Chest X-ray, PA view. Patient: 52 years old, sex M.
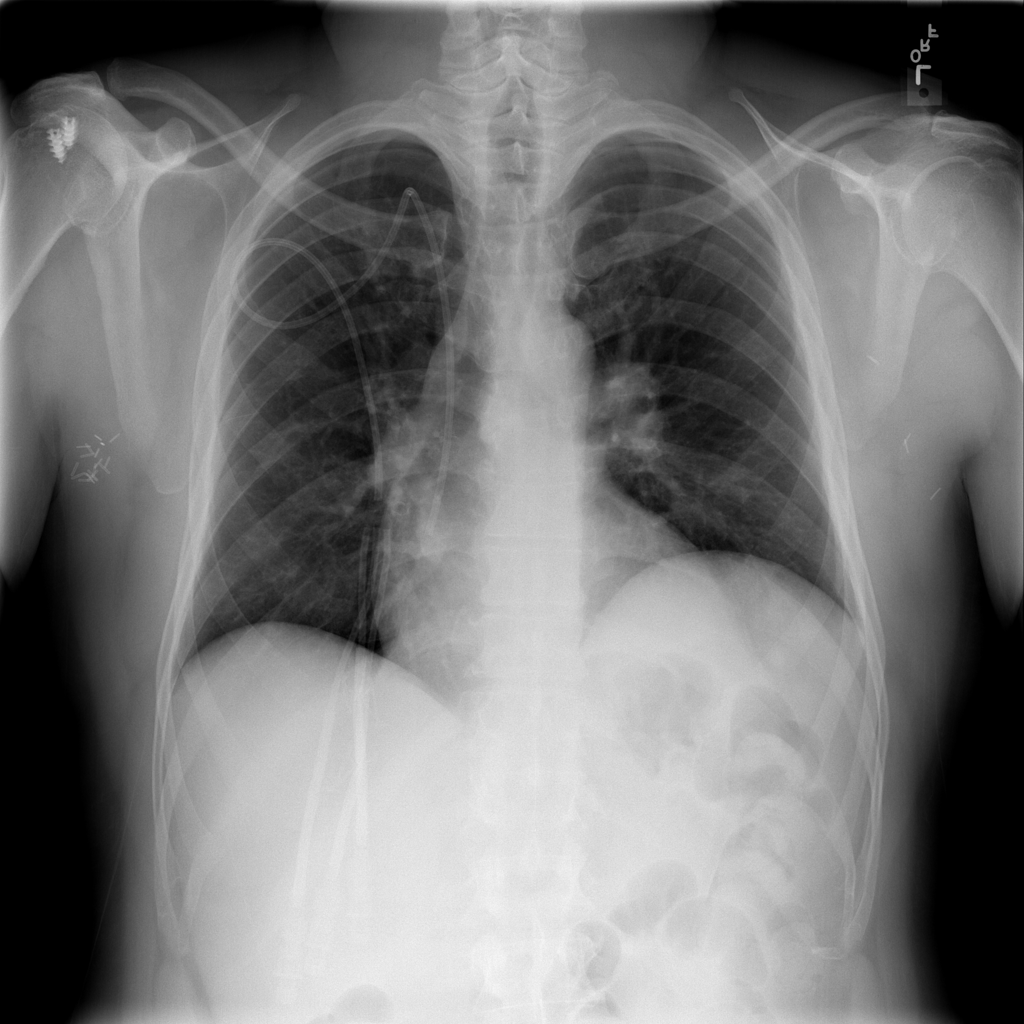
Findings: No Finding